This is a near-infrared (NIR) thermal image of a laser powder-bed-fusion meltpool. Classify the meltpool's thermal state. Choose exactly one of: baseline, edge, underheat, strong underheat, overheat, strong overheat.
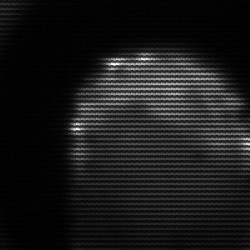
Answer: edge